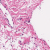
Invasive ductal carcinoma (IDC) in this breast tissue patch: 0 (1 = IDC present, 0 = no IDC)